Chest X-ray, PA view. Patient: 47 years old, sex M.
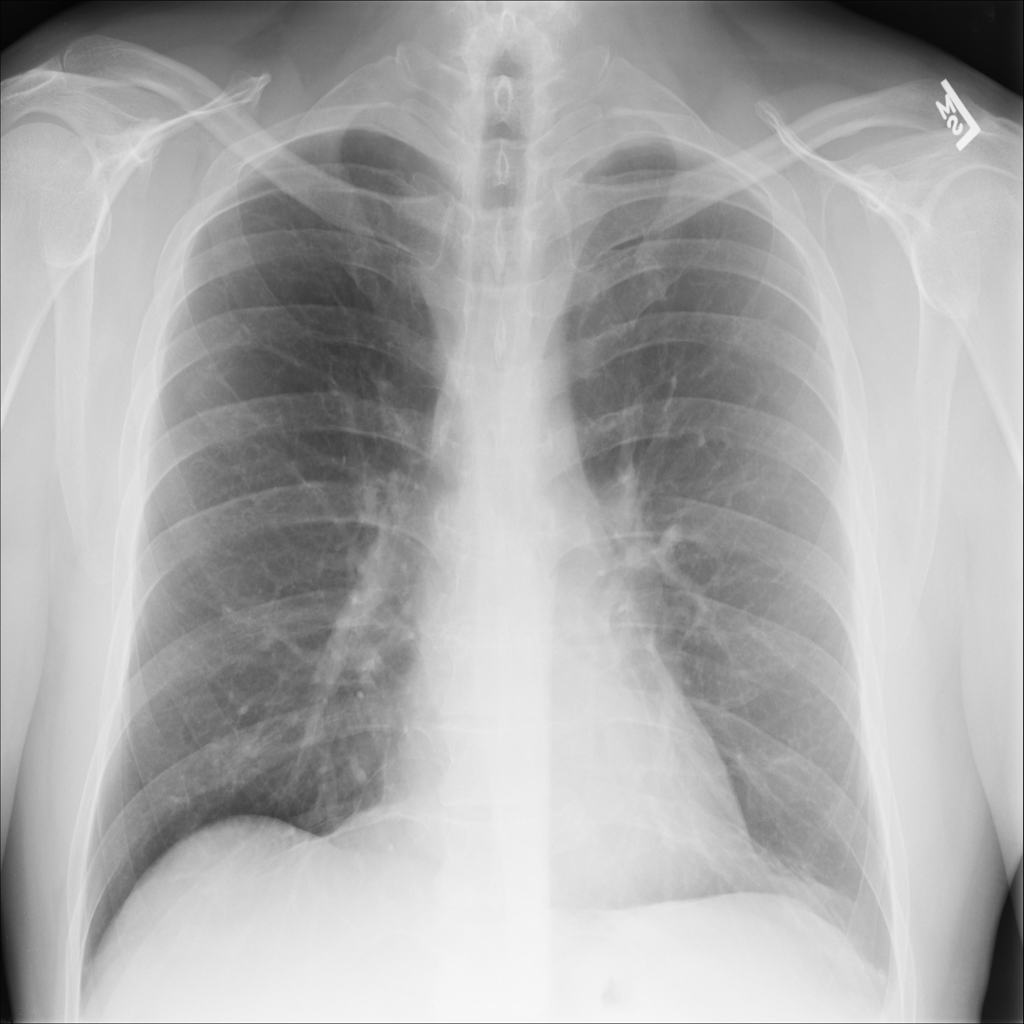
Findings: No Finding